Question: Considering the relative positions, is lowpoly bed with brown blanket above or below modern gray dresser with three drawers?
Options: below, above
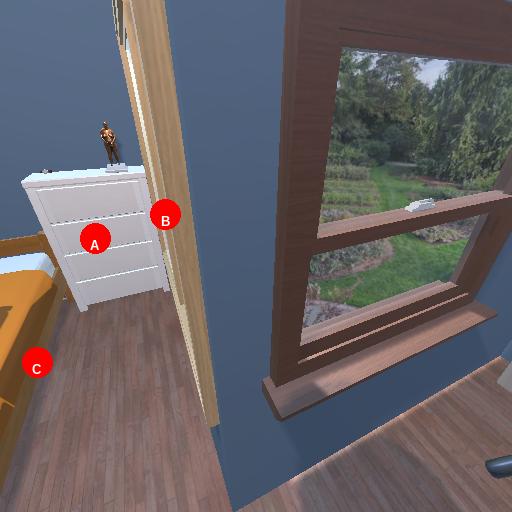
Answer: below